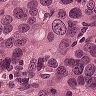
Metastatic tissue present: yes